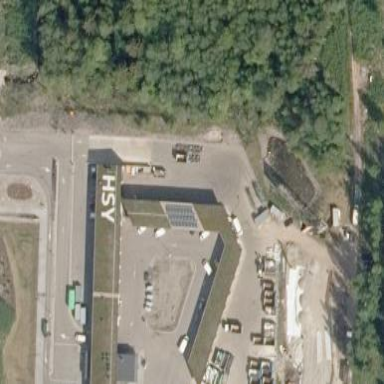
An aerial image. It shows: Canopy on top of building's roof.